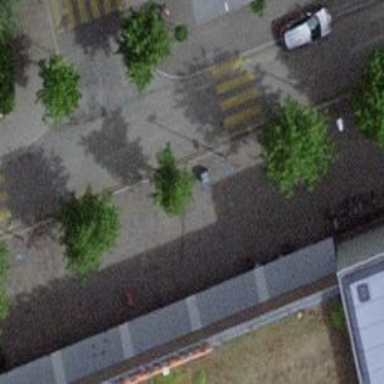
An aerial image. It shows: Residential road with asphalt surface. Both sides have sidewalks.